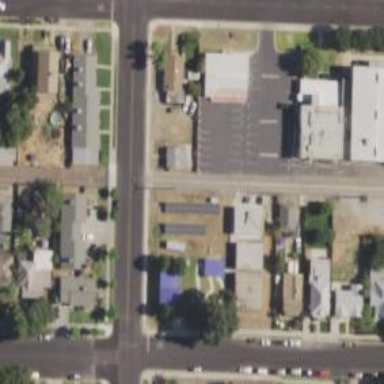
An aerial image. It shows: Alley classified as service road.